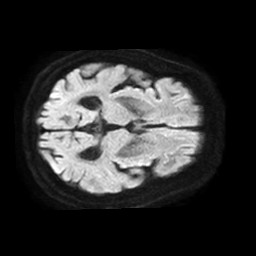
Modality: TRACE
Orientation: axial
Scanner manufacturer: philips
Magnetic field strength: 1.5 T
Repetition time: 3.536 s
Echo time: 0.07194 s